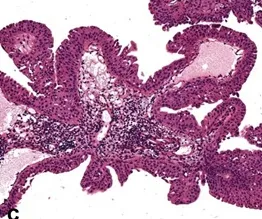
On ultrasound scan, a 15 x 15 mm, solid, hyperreflective, solitary lesion was detected in the urinary bladder next to the orifice of the left ureter. (
C
) Case 1.
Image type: pathology (h&e)